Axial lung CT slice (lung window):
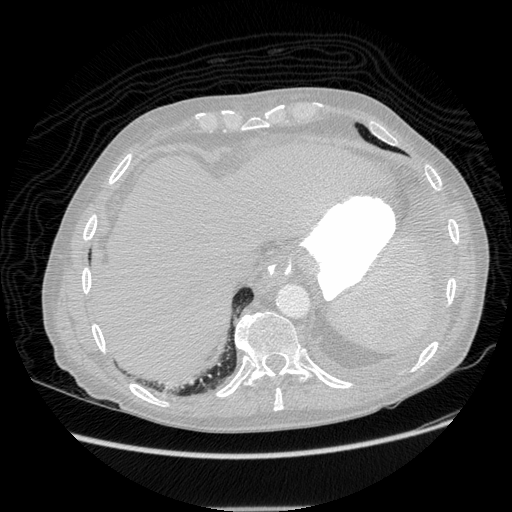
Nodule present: no